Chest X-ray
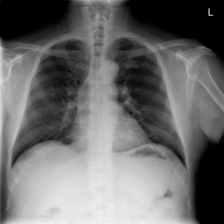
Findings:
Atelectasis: negative
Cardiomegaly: negative
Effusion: negative
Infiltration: negative
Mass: negative
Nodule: negative
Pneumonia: negative
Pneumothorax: negative
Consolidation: negative
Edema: negative
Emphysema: negative
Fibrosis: negative
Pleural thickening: negative
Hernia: negative